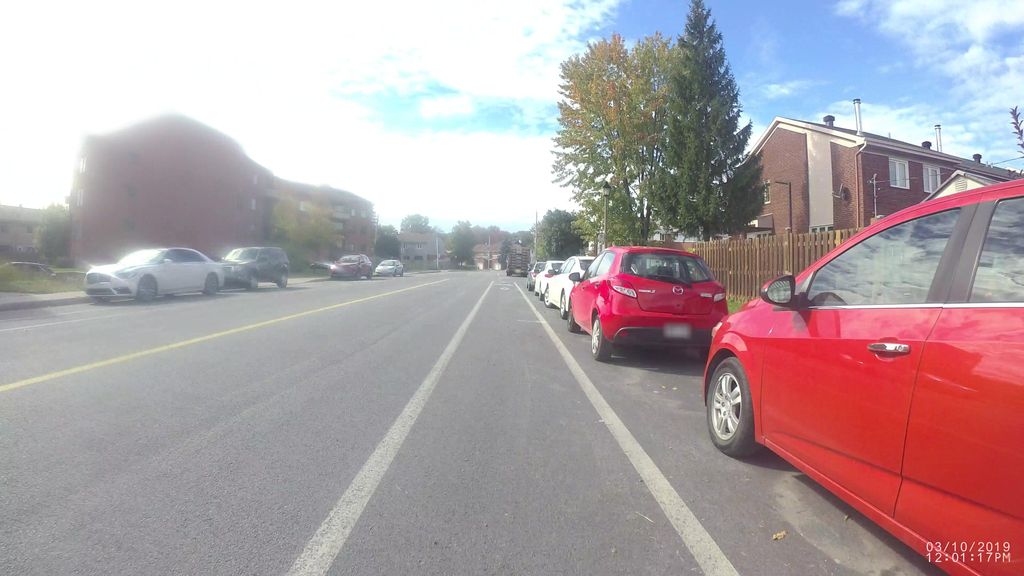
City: montreal